Question: I am interested to know if the program(below) can be improved to perform faster. Seems like, a lot of time is spent in Transaction's close() when we have constraints in place (, and )

Following is the output of the program:
'''
2013-12-05 14:30:20,399 [main] INFO net.ahm.graph.Lab - ############# WAVE 1 #############
2013-12-05 14:30:20,399 [main] INFO net.ahm.graph.Lab - TIME TO BEGIN TX (m-sec): 0
2013-12-05 14:30:45,296 [main] INFO net.ahm.graph.Lab - TIME TO CREATE 10000 nodes (m-sec): 24897
2013-12-05 14:30:45,296 [main] INFO net.ahm.graph.Lab - TIME TO MARK SUCCESS (m-sec): 0
2013-12-05 14:32:20,372 [main] INFO net.ahm.graph.Lab - TIME TO COMMIT (m-sec): 95076
2013-12-05 14:32:20,372 [main] INFO net.ahm.graph.Lab - ############# WAVE 2 #############
2013-12-05 14:32:20,372 [main] INFO net.ahm.graph.Lab - TIME TO BEGIN TX (m-sec): 0
2013-12-05 14:32:47,168 [main] INFO net.ahm.graph.Lab - TIME TO CREATE 10000 nodes (m-sec): 26796
2013-12-05 14:32:47,168 [main] INFO net.ahm.graph.Lab - TIME TO MARK SUCCESS (m-sec): 0
2013-12-05 14:34:16,040 [main] INFO net.ahm.graph.Lab - TIME TO COMMIT (m-sec): 88872
2013-12-05 14:34:16,040 [main] INFO net.ahm.graph.Lab - ############# WAVE 3 #############
2013-12-05 14:34:16,040 [main] INFO net.ahm.graph.Lab - TIME TO BEGIN TX (m-sec): 0
2013-12-05 14:34:44,423 [main] INFO net.ahm.graph.Lab - TIME TO CREATE 10000 nodes (m-sec): 28383
2013-12-05 14:34:44,423 [main] INFO net.ahm.graph.Lab - TIME TO MARK SUCCESS (m-sec): 0
2013-12-05 14:36:16,964 [main] INFO net.ahm.graph.Lab - TIME TO COMMIT (m-sec): 92541
2013-12-05 14:36:16,964 [main] INFO net.ahm.graph.Lab - ############# WAVE 4 #############
2013-12-05 14:36:16,964 [main] INFO net.ahm.graph.Lab - TIME TO BEGIN TX (m-sec): 0
2013-12-05 14:36:43,376 [main] INFO net.ahm.graph.Lab - TIME TO CREATE 10000 nodes (m-sec): 26412
2013-12-05 14:36:43,376 [main] INFO net.ahm.graph.Lab - TIME TO MARK SUCCESS (m-sec): 0
2013-12-05 14:38:13,156 [main] INFO net.ahm.graph.Lab - TIME TO COMMIT (m-sec): 89780
2013-12-05 14:38:13,156 [main] INFO net.ahm.graph.Lab - ############# WAVE 5 #############
2013-12-05 14:38:13,156 [main] INFO net.ahm.graph.Lab - TIME TO BEGIN TX (m-sec): 0
2013-12-05 14:38:39,459 [main] INFO net.ahm.graph.Lab - TIME TO CREATE 10000 nodes (m-sec): 26303
2013-12-05 14:38:39,459 [main] INFO net.ahm.graph.Lab - TIME TO MARK SUCCESS (m-sec): 0
2013-12-05 14:40:10,581 [main] INFO net.ahm.graph.Lab - TIME TO COMMIT (m-sec): 91122
2013-12-05 14:40:10,582 [Thread-5] INFO net.ahm.graph.Lab - ### GRAPHDB SHUTDOWNHOOK INVOKED !!!
'''
Following is the test program:
'''
import java.io.File;
import java.util.Iterator;
import org.apache.log4j.Logger;
import org.neo4j.graphdb.DynamicLabel;
import org.neo4j.graphdb.GraphDatabaseService;
import org.neo4j.graphdb.Node;
import org.neo4j.graphdb.Transaction;
import org.neo4j.graphdb.factory.GraphDatabaseFactory;
import org.neo4j.graphdb.factory.GraphDatabaseSettings;
import org.neo4j.graphdb.schema.ConstraintDefinition;
import org.neo4j.graphdb.schema.Schema;
import org.neo4j.kernel.impl.util.FileUtils;
public class Lab {
private static final Logger LOG = Logger.getLogger(Lab.class);
public static void main(String[] args) throws Exception {
FileUtils.deleteRecursively(new File("graphdb"));
GraphDatabaseService graphDb = new GraphDatabaseFactory().newEmbeddedDatabaseBuilder("graphdb")
.setConfig(GraphDatabaseSettings.use_memory_mapped_buffers, "true")
.setConfig(GraphDatabaseSettings.keep_logical_logs, "false").setConfig(GraphDatabaseSettings.query_cache_size, "1000")
.setConfig(GraphDatabaseSettings.relationship_grab_size, "1000").newGraphDatabase();
registerShutdownHook(graphDb);
try (Transaction tx = graphDb.beginTx()) {
Schema schema = graphDb.schema();
createConstraint(schema, "TEST", "COUNT");
tx.success();
}
int count = 0;
long time;
for (int i = 1; i <= 5; i++) {
LOG.info("############# WAVE " + i + " #############");
time = System.currentTimeMillis();
Transaction tx = graphDb.beginTx();
LOG.info("TIME TO BEGIN TX (m-sec): " + (System.currentTimeMillis() - time));
try {
time = System.currentTimeMillis();
for (int j = 1; j <= 10000; j++) {
count++;
Node n = graphDb.createNode(DynamicLabel.label("TEST"));
n.setProperty("COUNT", count);
}
LOG.info("TIME TO CREATE 10000 nodes (m-sec): " + (System.currentTimeMillis() - time));
time = System.currentTimeMillis();
tx.success();
LOG.info("TIME TO MARK SUCCESS (m-sec): " + (System.currentTimeMillis() - time));
} finally {
time = System.currentTimeMillis();
tx.close();
LOG.info("TIME TO COMMIT (m-sec): " + (System.currentTimeMillis() - time));
}
}
}
private static void createConstraint(Schema schema, String label, String propertyName) {
Iterator<ConstraintDefinition> constraints = schema.getConstraints(DynamicLabel.label(label)).iterator();
if (constraints == null || !constraints.hasNext()) {
try {
schema.constraintFor(DynamicLabel.label(label)).assertPropertyIsUnique(propertyName).create();
} catch (org.neo4j.graphdb.ConstraintViolationException ex) {
LOG.error("CONSTRAINT ALREADY DEFINED ON: " + label);
}
}
}
private static void registerShutdownHook(final GraphDatabaseService graphDb) {
Runtime.getRuntime().addShutdownHook(new Thread() {
@Override
public void run() {
LOG.info("### GRAPHDB SHUTDOWNHOOK INVOKED !!!");
graphDb.shutdown();
}
});
}
}
'''
'''
2013-12-05 15:34:34,686 [main] INFO net.ahm.graph.Lab - ############# WAVE 1 #############
2013-12-05 15:34:34,686 [main] INFO net.ahm.graph.Lab - TIME TO BEGIN TX (m-sec): 0
2013-12-05 15:34:35,529 [main] INFO net.ahm.graph.Lab - TIME TO CREATE 10000 nodes (m-sec): 843
2013-12-05 15:34:35,529 [main] INFO net.ahm.graph.Lab - TIME TO MARK SUCCESS (m-sec): 0
2013-12-05 15:34:37,635 [main] INFO net.ahm.graph.Lab - TIME TO COMMIT (m-sec): 2106
2013-12-05 15:34:37,635 [main] INFO net.ahm.graph.Lab - ############# WAVE 2 #############
2013-12-05 15:34:37,635 [main] INFO net.ahm.graph.Lab - TIME TO BEGIN TX (m-sec): 0
2013-12-05 15:34:37,729 [main] INFO net.ahm.graph.Lab - TIME TO CREATE 10000 nodes (m-sec): 94
2013-12-05 15:34:37,729 [main] INFO net.ahm.graph.Lab - TIME TO MARK SUCCESS (m-sec): 0
2013-12-05 15:34:38,915 [main] INFO net.ahm.graph.Lab - TIME TO COMMIT (m-sec): 1186
2013-12-05 15:34:38,915 [main] INFO net.ahm.graph.Lab - ############# WAVE 3 #############
2013-12-05 15:34:38,915 [main] INFO net.ahm.graph.Lab - TIME TO BEGIN TX (m-sec): 0
2013-12-05 15:34:38,963 [main] INFO net.ahm.graph.Lab - TIME TO CREATE 10000 nodes (m-sec): 48
2013-12-05 15:34:38,963 [main] INFO net.ahm.graph.Lab - TIME TO MARK SUCCESS (m-sec): 0
2013-12-05 15:34:39,684 [main] INFO net.ahm.graph.Lab - TIME TO COMMIT (m-sec): 721
2013-12-05 15:34:39,684 [main] INFO net.ahm.graph.Lab - ############# WAVE 4 #############
2013-12-05 15:34:39,684 [main] INFO net.ahm.graph.Lab - TIME TO BEGIN TX (m-sec): 0
2013-12-05 15:34:39,715 [main] INFO net.ahm.graph.Lab - TIME TO CREATE 10000 nodes (m-sec): 31
2013-12-05 15:34:39,715 [main] INFO net.ahm.graph.Lab - TIME TO MARK SUCCESS (m-sec): 0
2013-12-05 15:34:40,464 [main] INFO net.ahm.graph.Lab - TIME TO COMMIT (m-sec): 749
2013-12-05 15:34:40,464 [main] INFO net.ahm.graph.Lab - ############# WAVE 5 #############
2013-12-05 15:34:40,464 [main] INFO net.ahm.graph.Lab - TIME TO BEGIN TX (m-sec): 0
2013-12-05 15:34:40,527 [main] INFO net.ahm.graph.Lab - TIME TO CREATE 10000 nodes (m-sec): 63
2013-12-05 15:34:40,527 [main] INFO net.ahm.graph.Lab - TIME TO MARK SUCCESS (m-sec): 0
2013-12-05 15:34:41,416 [main] INFO net.ahm.graph.Lab - TIME TO COMMIT (m-sec): 889
2013-12-05 15:34:41,432 [Thread-4] INFO net.ahm.graph.Lab - ### GRAPHDB SHUTDOWNHOOK INVOKED !!!
'''
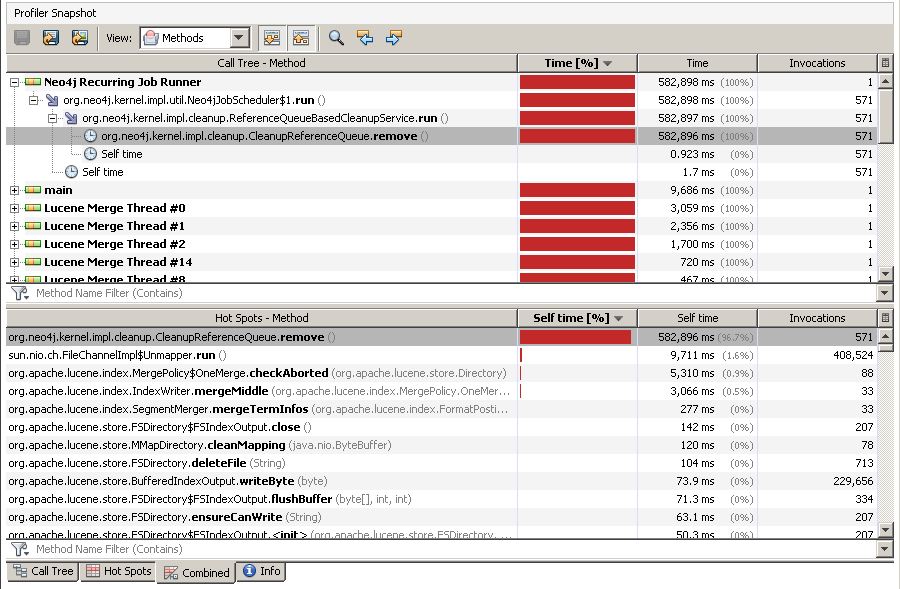
Answer: I found the problem, simply the index writer flushing too often. See commit <URL>